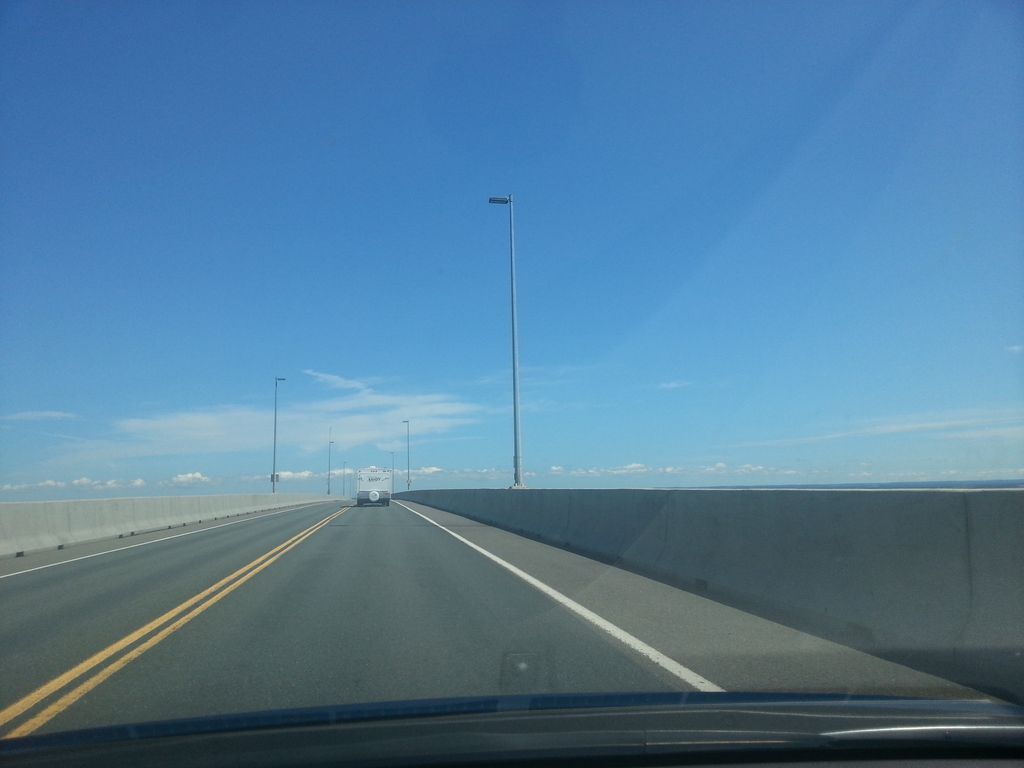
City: charlottetown